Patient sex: F
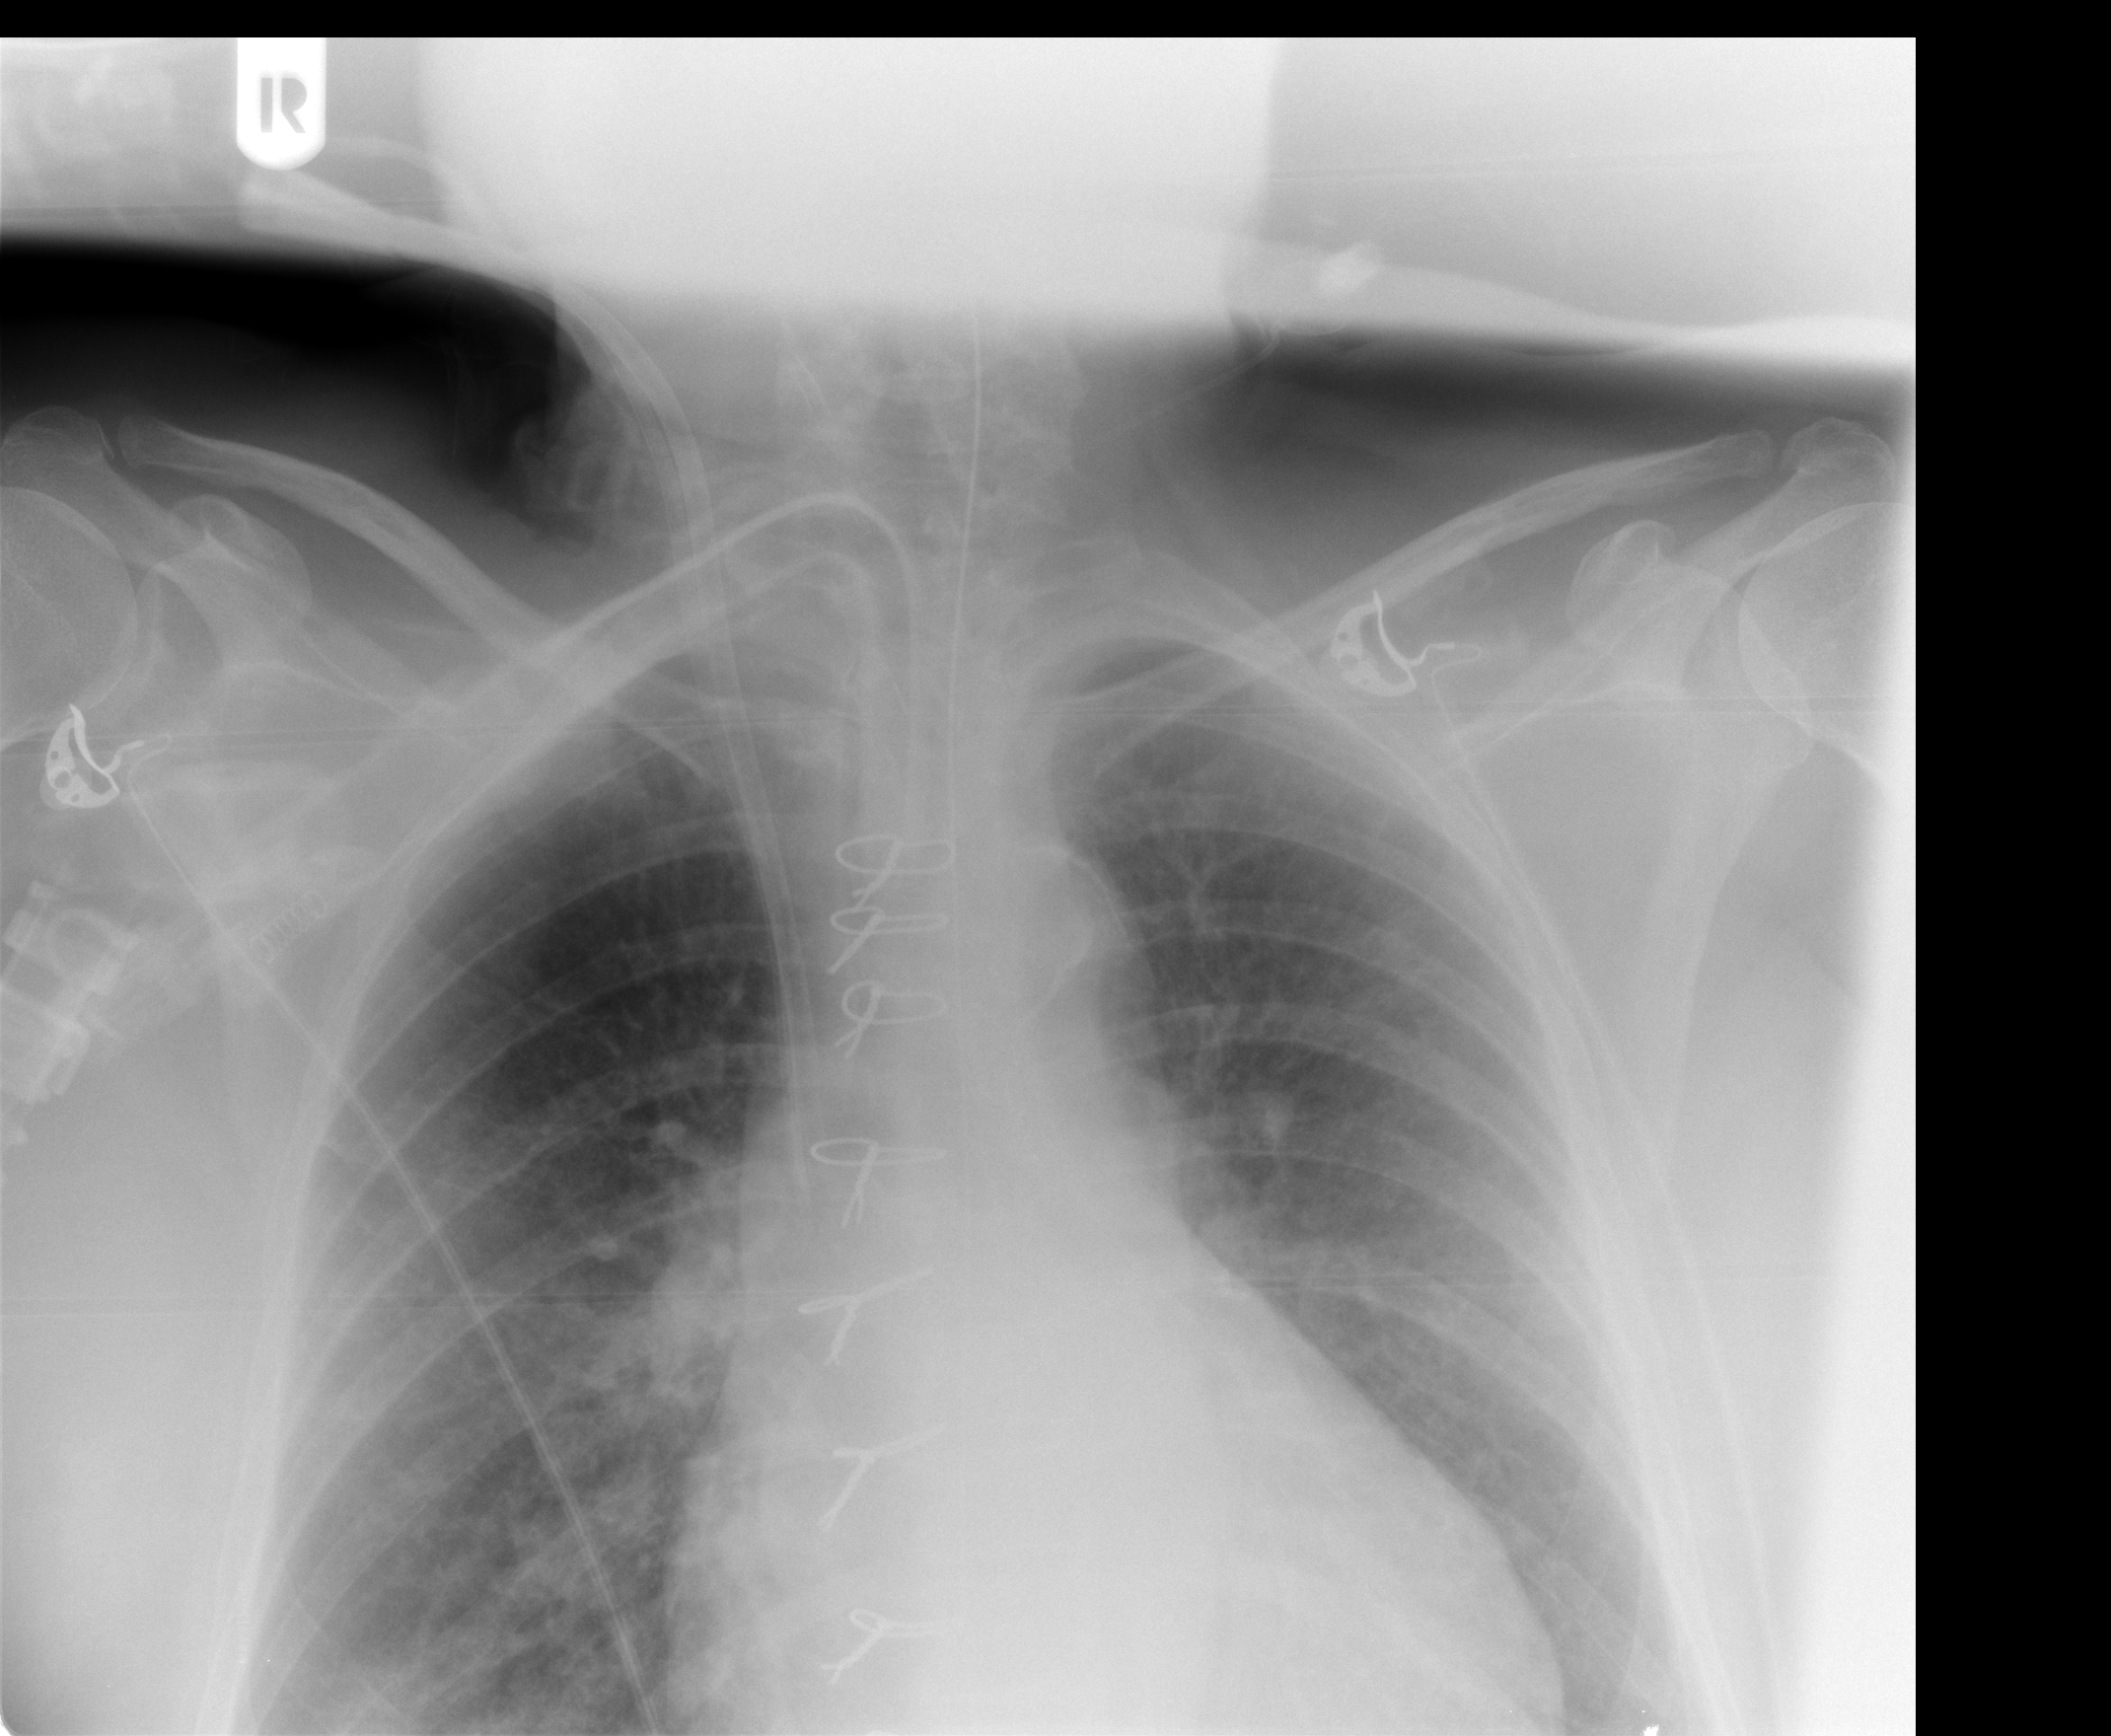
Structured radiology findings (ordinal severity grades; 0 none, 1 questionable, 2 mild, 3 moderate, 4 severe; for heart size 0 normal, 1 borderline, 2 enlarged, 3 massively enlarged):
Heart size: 2
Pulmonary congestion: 2
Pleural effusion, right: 0
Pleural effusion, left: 0
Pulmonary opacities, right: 2
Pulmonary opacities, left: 2
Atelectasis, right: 2
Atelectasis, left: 0